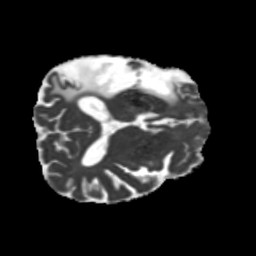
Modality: MD
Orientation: axial
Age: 56
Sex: male
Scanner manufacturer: siemens
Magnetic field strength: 3 T
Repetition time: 5.25 s
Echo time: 0.08 s